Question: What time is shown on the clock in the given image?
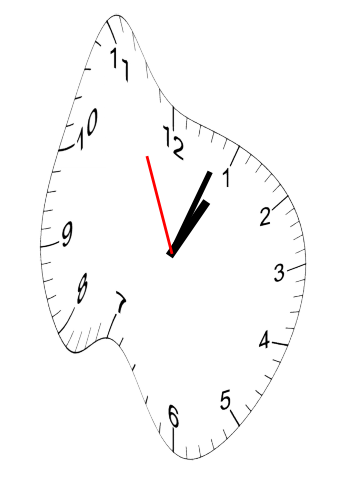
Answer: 01:03:56